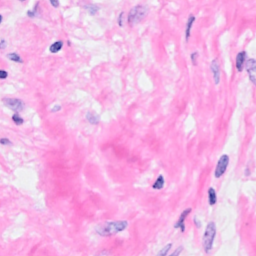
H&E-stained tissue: Breast